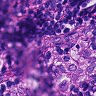
Metastatic tissue present: yes